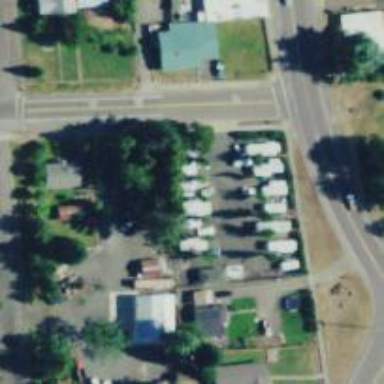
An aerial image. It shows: Caravan site for tourism.